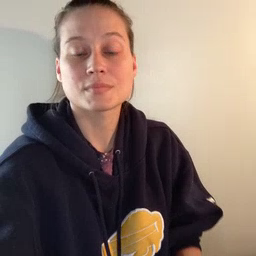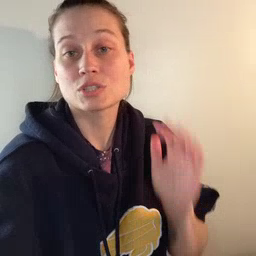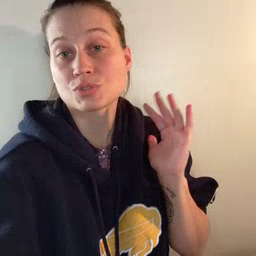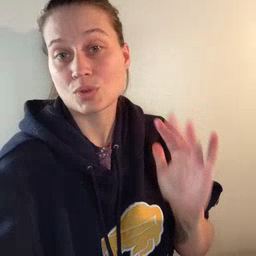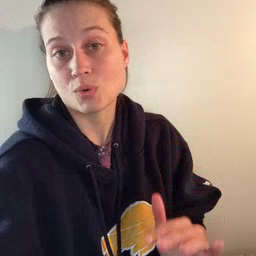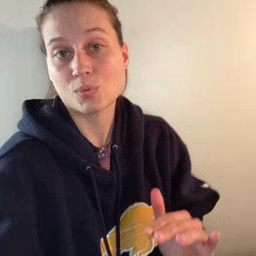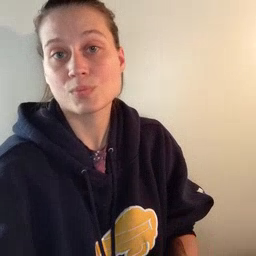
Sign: snow